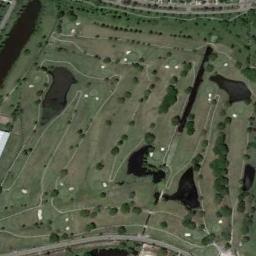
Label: golf_course